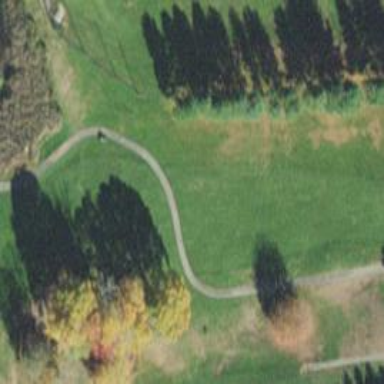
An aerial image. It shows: Grassy area designated as golf fairway.